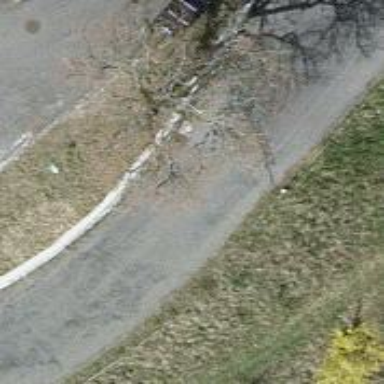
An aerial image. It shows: Single tag "natural: tree."